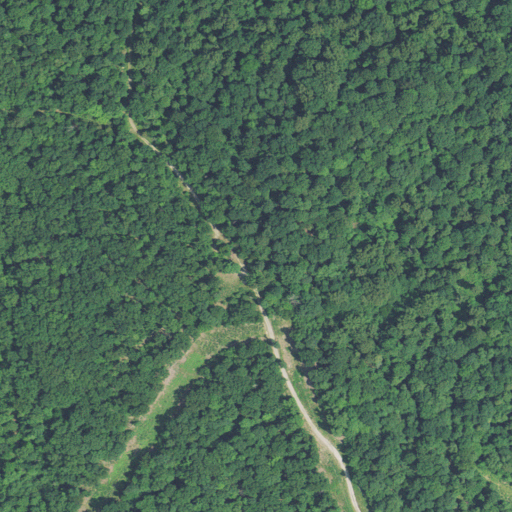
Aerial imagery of mountain in West Virginia named Buzzard Rocks containing only deciduous forest